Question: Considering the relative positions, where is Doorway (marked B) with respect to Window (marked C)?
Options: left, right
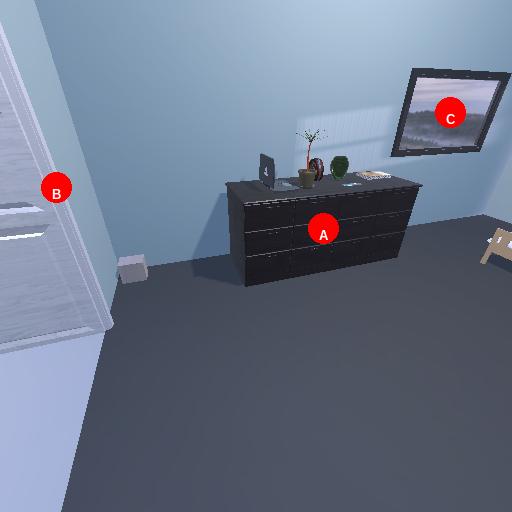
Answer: left